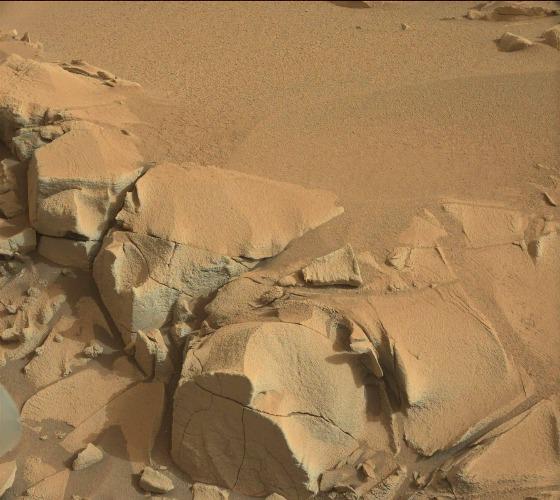
Terrain classes present: Background, Bedrock, Gravel / Sand / Soil, Rock, Shadow